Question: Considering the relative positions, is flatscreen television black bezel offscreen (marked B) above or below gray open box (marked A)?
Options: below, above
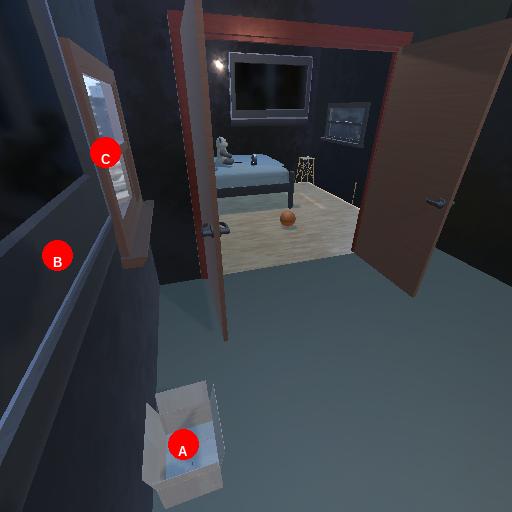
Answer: below